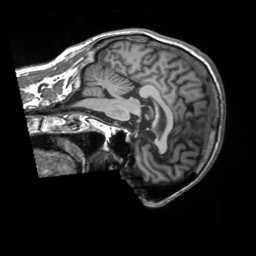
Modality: T1w
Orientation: sagittal
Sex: male
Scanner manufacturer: siemens
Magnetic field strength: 3 T
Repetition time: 2.3 s
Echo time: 0.00226 s